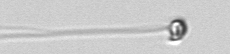
Label: flagellate